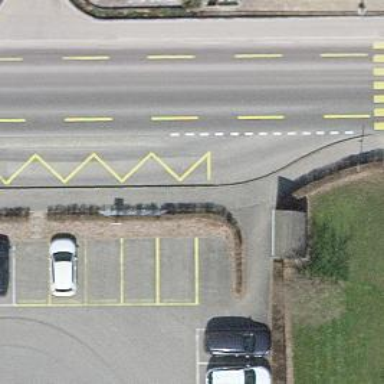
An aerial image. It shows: Bus stop with platform for public transport.